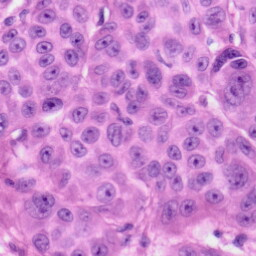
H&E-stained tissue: Skin